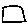
Label: square